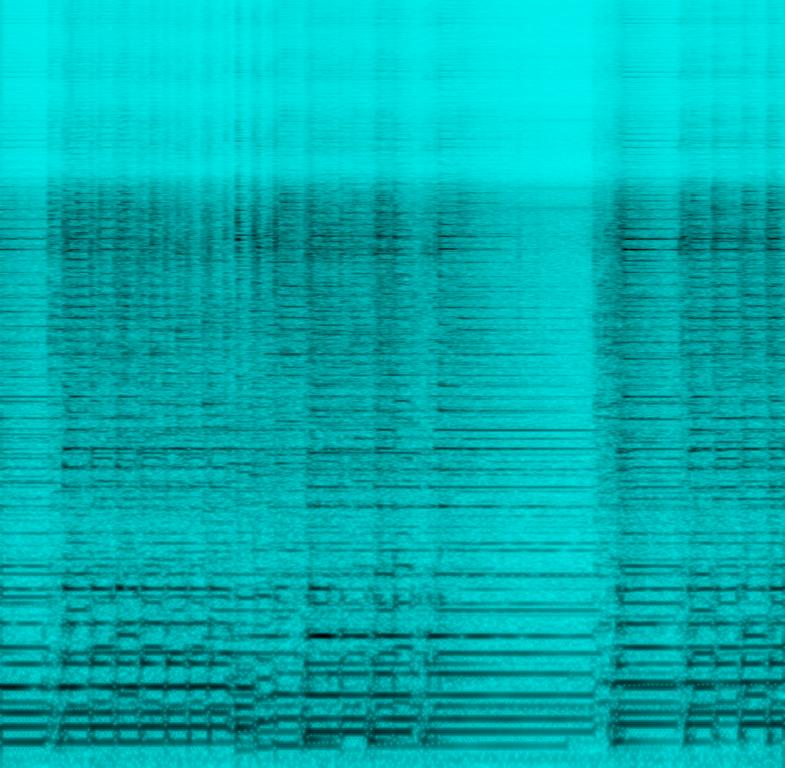
Here we have a guitarist playing an intricate rock motif on the electric guitar. We hear some rapid plucking of a melody that sounds dark and mysterious. This is a live recording.